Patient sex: M
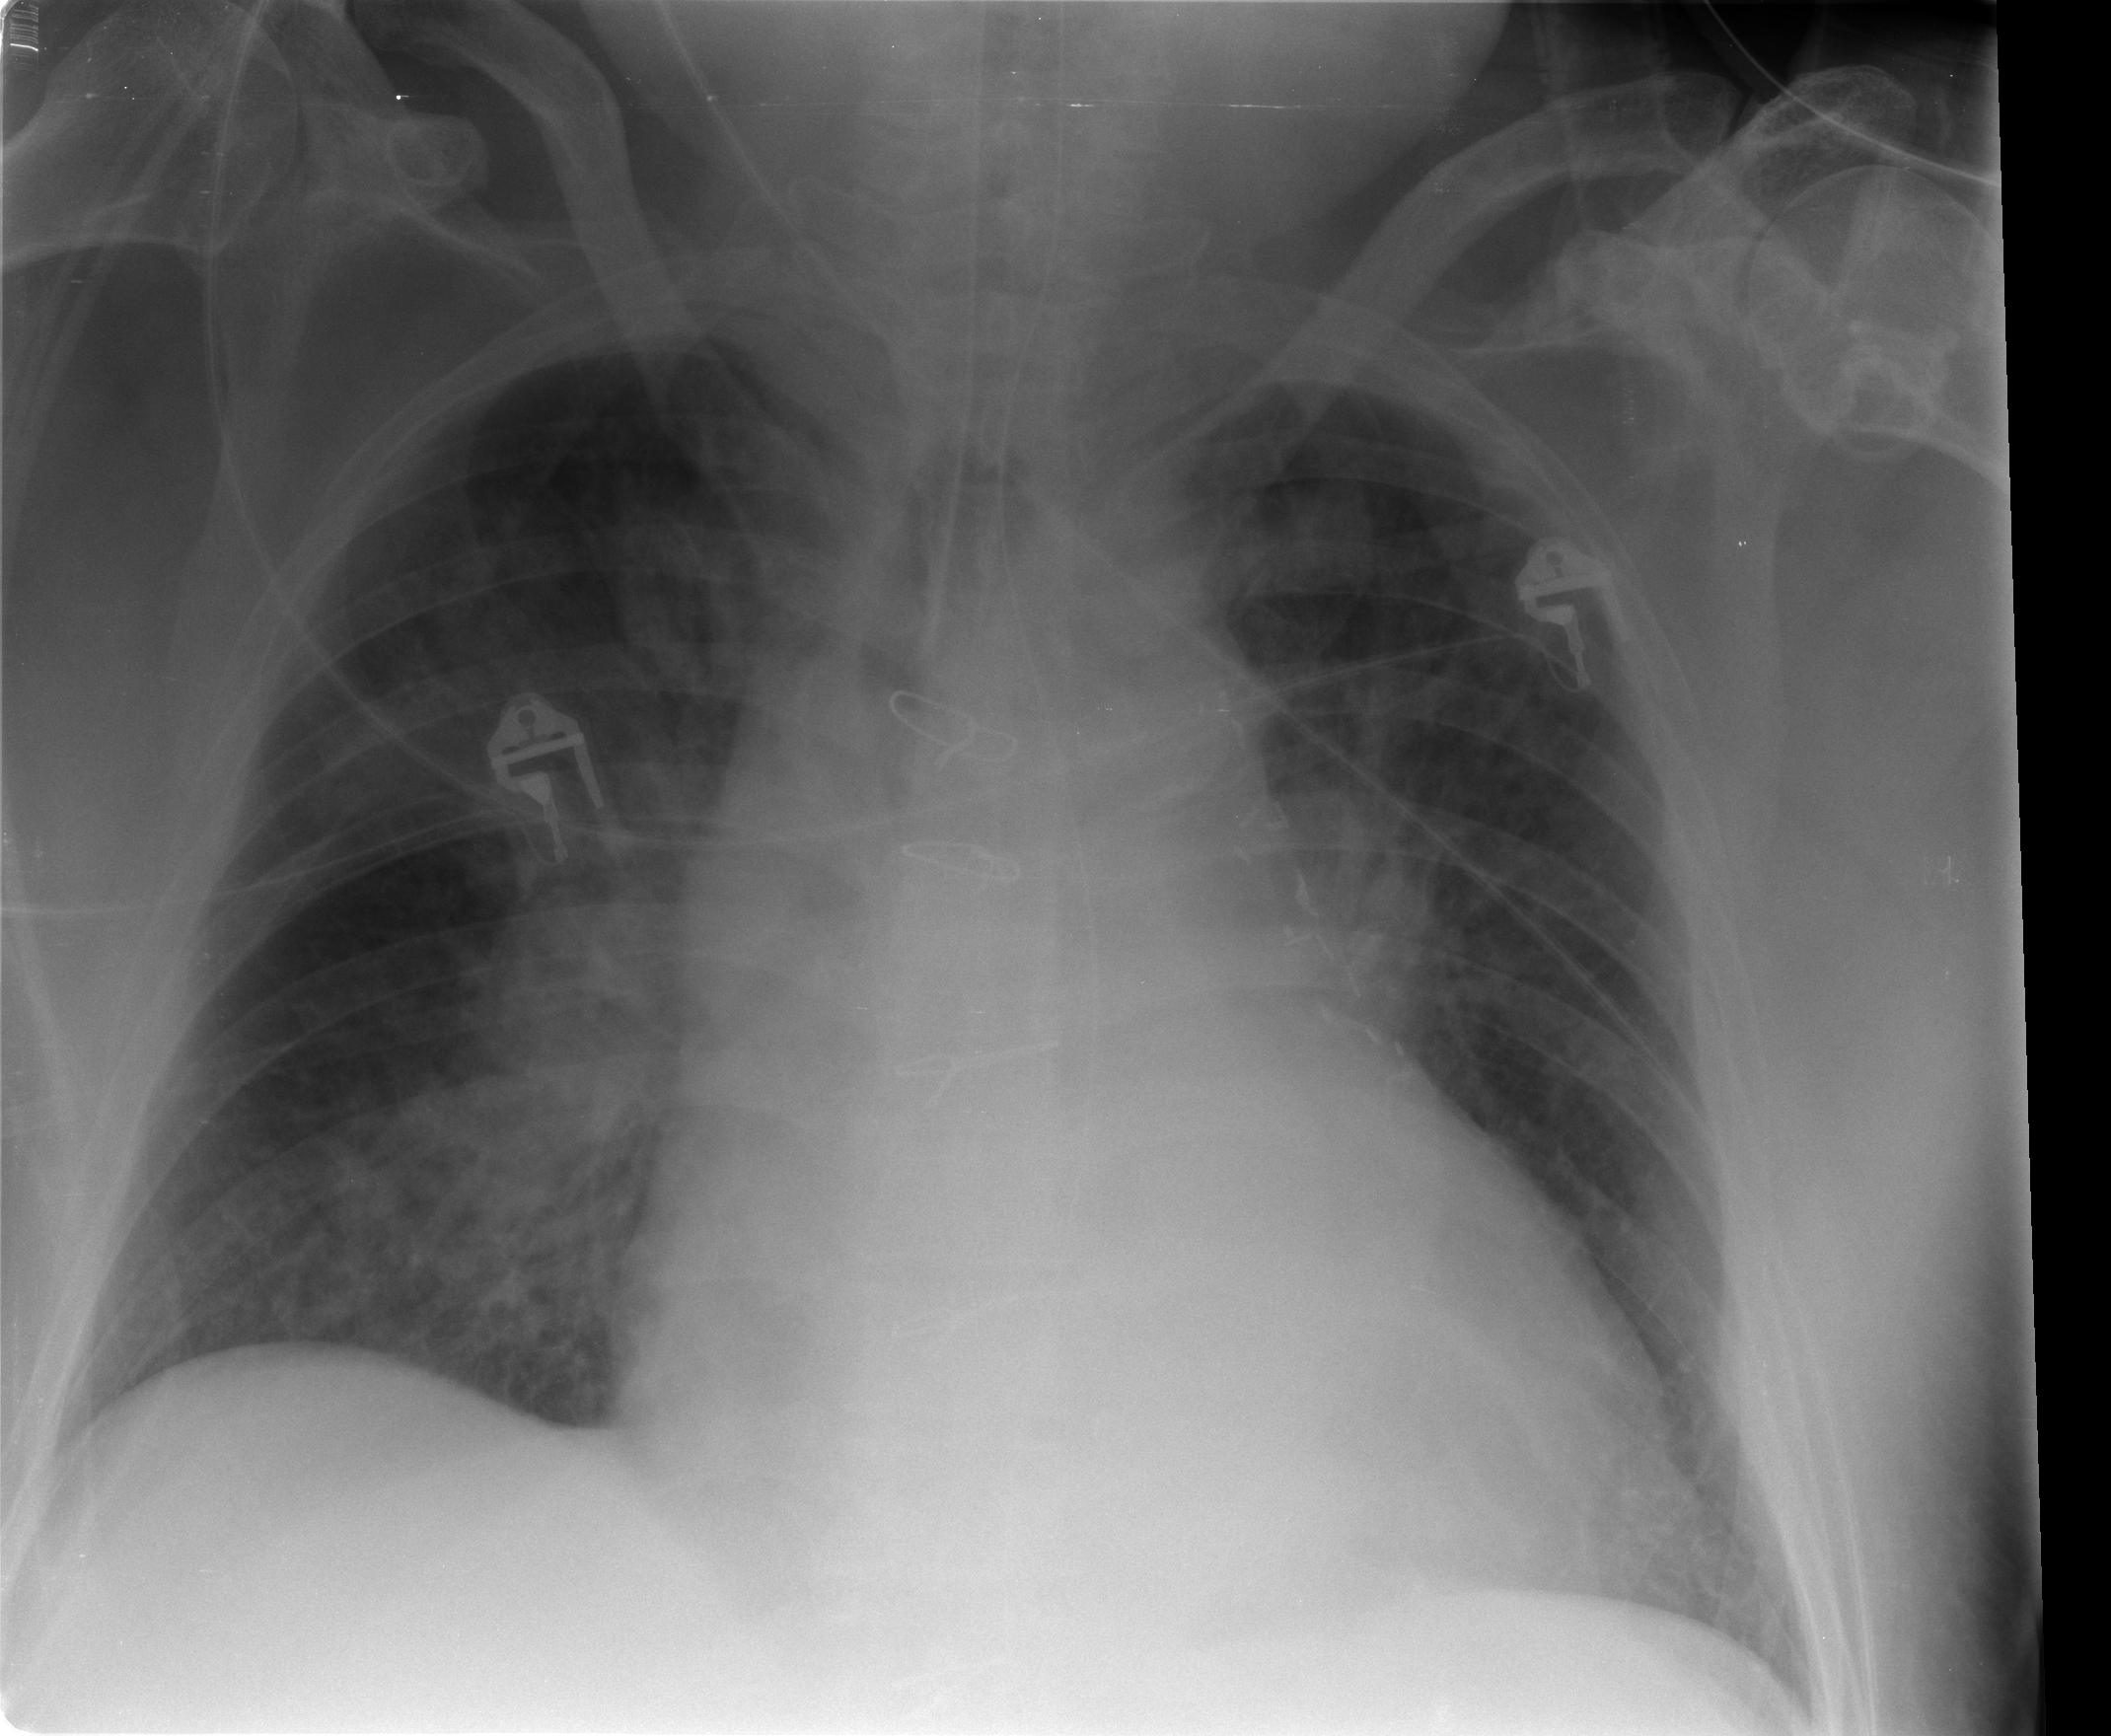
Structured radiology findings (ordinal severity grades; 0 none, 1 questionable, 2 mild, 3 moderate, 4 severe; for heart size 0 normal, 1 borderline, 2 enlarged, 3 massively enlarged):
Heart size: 2
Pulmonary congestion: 2
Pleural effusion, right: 0
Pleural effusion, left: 0
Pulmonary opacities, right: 2
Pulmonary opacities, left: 0
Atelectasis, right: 1
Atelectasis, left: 1